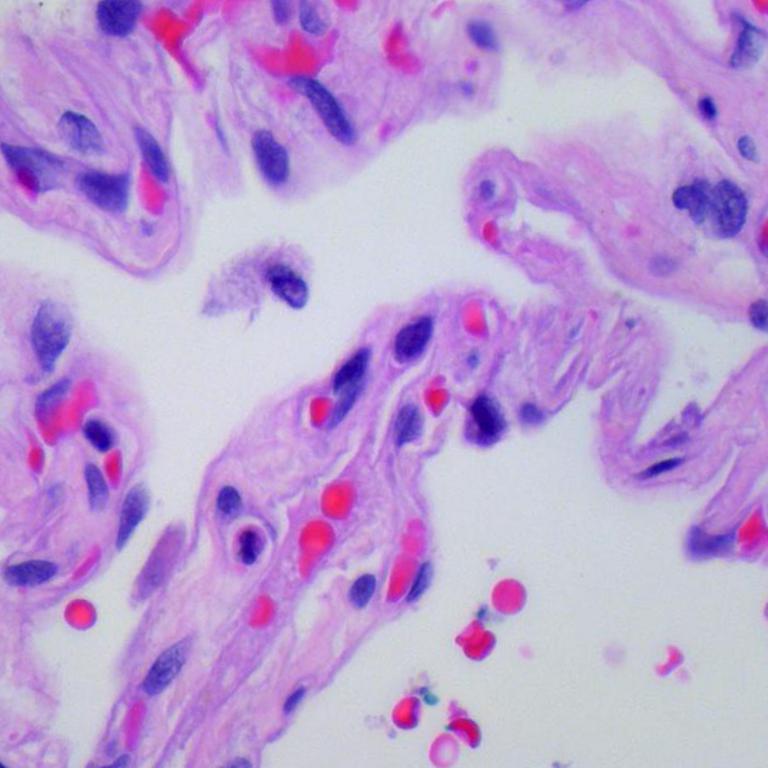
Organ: lung
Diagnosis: benign